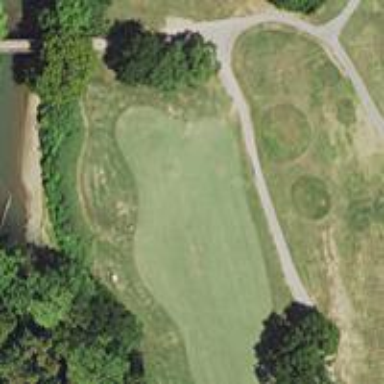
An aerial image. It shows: View of golf hole.